Field crop: maize
Growth stage: 2
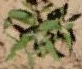
Species: atriplex